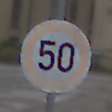
Verkehrszeichen: Geschwindigkeit50
Umgebung: Outdoor, Urban
Tageszeit: Midday
Wetter: Overcast
Licht: Natural
Jahreszeit: NotSpecified
Kontrast: LowContrast